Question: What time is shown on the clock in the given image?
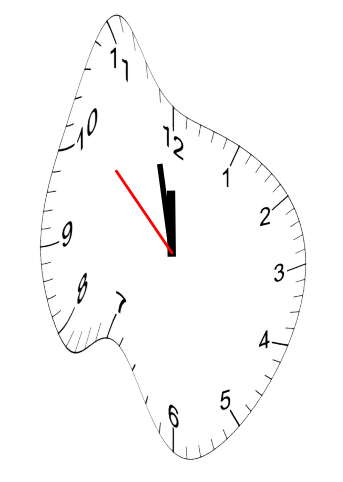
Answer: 11:57:52